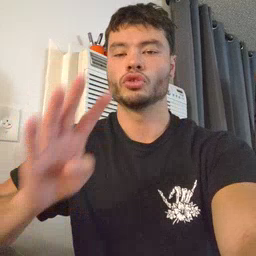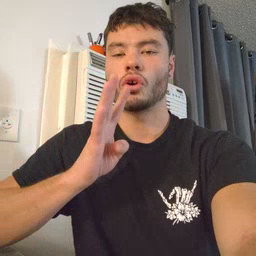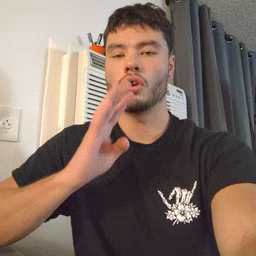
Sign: talk